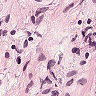
Metastatic tissue present: no